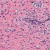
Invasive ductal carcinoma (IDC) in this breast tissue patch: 1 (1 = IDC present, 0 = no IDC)